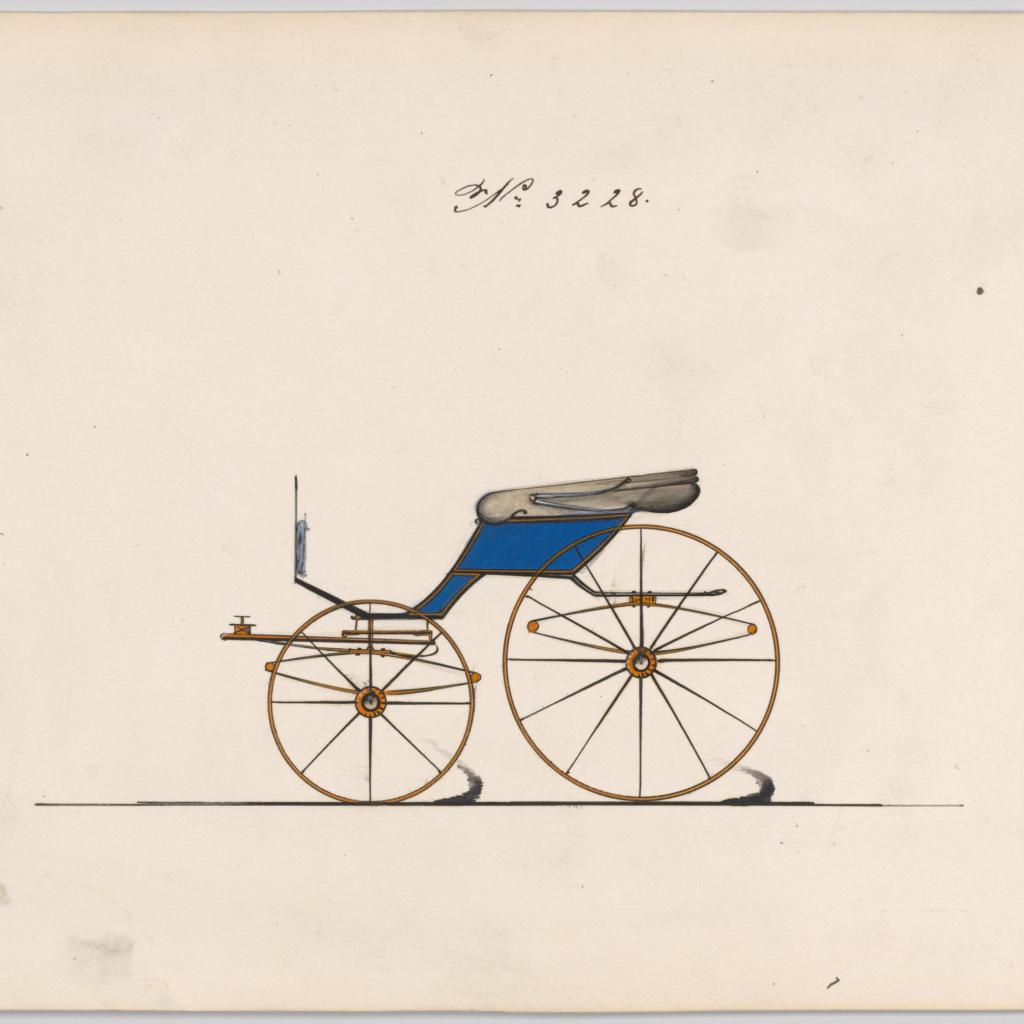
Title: Design for Pony Phaeton, no. 3228
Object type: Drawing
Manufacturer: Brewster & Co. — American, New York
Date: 1876
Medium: Penn and black ink, watercolor and gouache with gum arabic
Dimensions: Sheet: 6 9/16 x 9 1/8 in. (16.7 x 23.2 cm)
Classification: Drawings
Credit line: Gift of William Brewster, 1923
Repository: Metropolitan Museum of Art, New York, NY